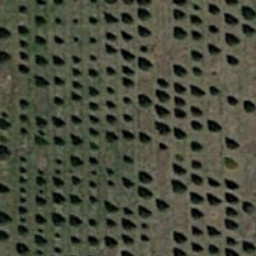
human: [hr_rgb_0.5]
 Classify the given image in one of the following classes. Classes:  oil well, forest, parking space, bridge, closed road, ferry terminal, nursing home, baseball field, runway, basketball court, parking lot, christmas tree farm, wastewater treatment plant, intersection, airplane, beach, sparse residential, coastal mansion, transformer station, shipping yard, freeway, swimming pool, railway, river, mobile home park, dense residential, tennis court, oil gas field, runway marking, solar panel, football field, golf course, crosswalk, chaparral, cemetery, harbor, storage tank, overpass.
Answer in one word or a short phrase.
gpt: christmas tree farm